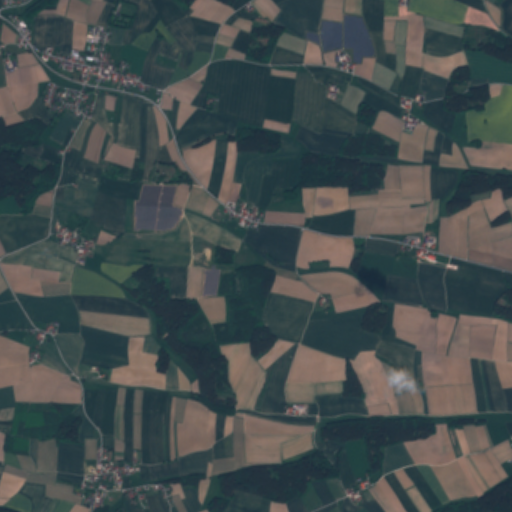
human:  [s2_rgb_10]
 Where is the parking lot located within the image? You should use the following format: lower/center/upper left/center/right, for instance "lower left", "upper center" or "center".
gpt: The parking lot is located in the upper left of the image.
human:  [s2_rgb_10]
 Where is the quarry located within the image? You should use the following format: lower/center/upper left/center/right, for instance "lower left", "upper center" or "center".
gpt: The quarry is located in the center of the image.
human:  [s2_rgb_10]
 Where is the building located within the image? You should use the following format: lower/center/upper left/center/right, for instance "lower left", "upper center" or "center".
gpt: There is no building in the image.